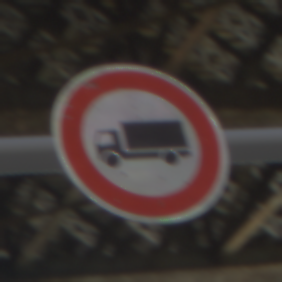
Verkehrszeichen: VerbotFuerKraftfahrzeugeUeberDreiKommaFuenfTonnen
Umgebung: Outdoor, Urban
Tageszeit: Midday
Wetter: Clear
Licht: Natural
Jahreszeit: NotSpecified
Kontrast: LowContrast